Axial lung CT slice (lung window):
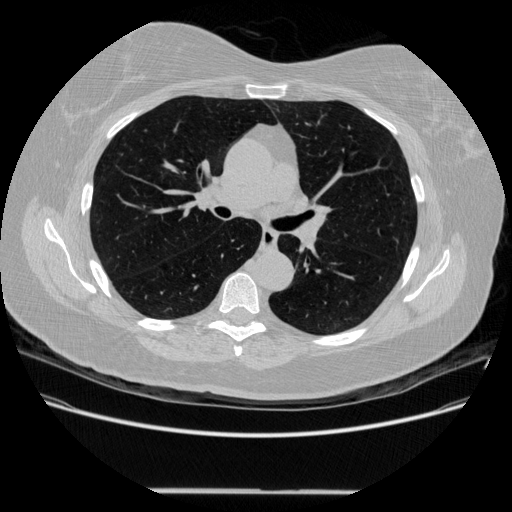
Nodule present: no